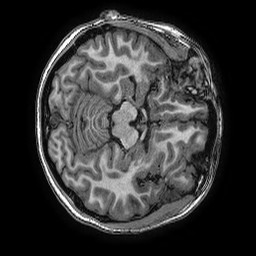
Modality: T1w
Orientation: axial
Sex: female
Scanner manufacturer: ge
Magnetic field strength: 3 T
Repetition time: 0.0077 s
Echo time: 0.003436 s